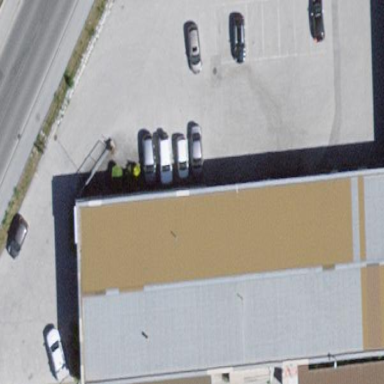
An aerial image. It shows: Building that houses car repair shop.